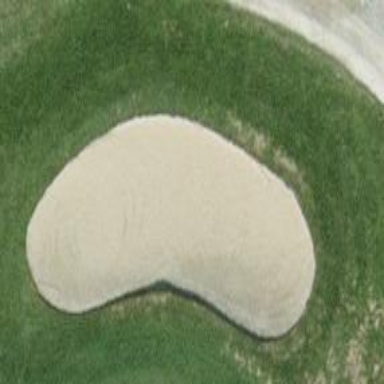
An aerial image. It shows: Golf bunker filled with sandy terrain.